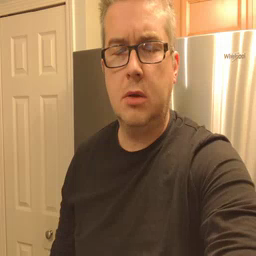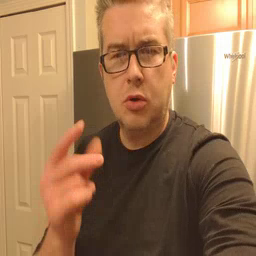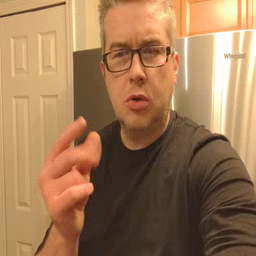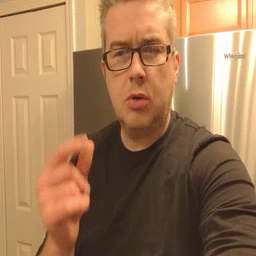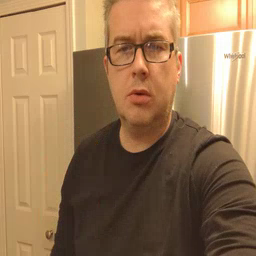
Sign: dog